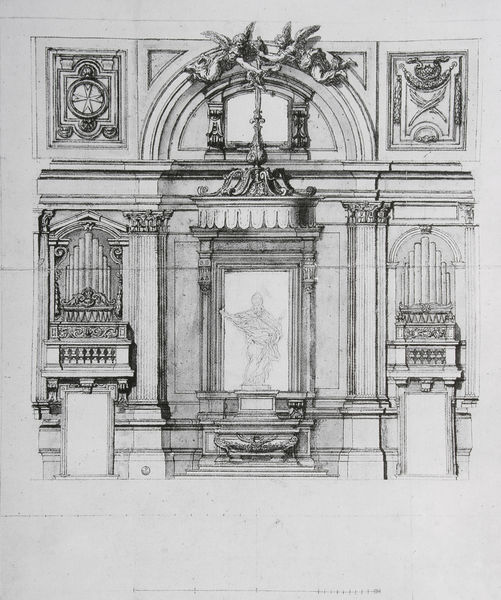
Titel: Entwurf für die Altarwand von S. Stefano dei Cavalieri in Pisa
Künstler: Ciro Ferri
Standort: Florenz
Institution: Gabinetto Disegni e Stampe degli Uffizi
Schlagwörter: flügel, mann, weiß, fenster, grau, pfeiler, raum, schwarz, skizze, säule, säulen, tür, zeichnung, dach, ornament, wand, architektur, barock, instrument, kirche, figur, kreis, engel, skulptur, statue, balkon, relief, bogen, fassade, italien, studie, grafik, graphik, bank, empore, pilaster, figuren, rundbogen, bischof, papst, thron, verzierung, stuck, plastik, tor, nische, arkade, kreuz, balustrade, radierung, stich, schwarzweiß, entwurf, architrav, rom, kapitell, fries, portal, sims, gesims, orgel, sarg, kanzel, grab, kapelle, baldachin, heiliger, plan, putten, kupferstich, sitzbank, klassik, putti, verzierungen, gekreuzt, archivolte, triumphbogen, riss, feston, aufriss, tympanon, masstab, sarkophag, seitenkapelle, apostel, nikolaus, andeutung, fama, malteser, rhythmische travée, pfeiffen, orgelpfeiffen, architekturriss, orgeln